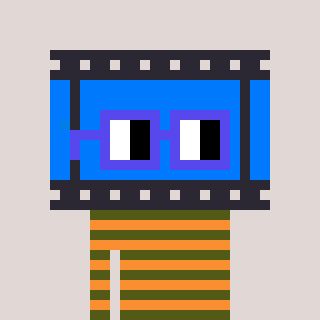
a pixel art character with square blue glasses, a film strip-shaped head and a orange-colored body on a warm background